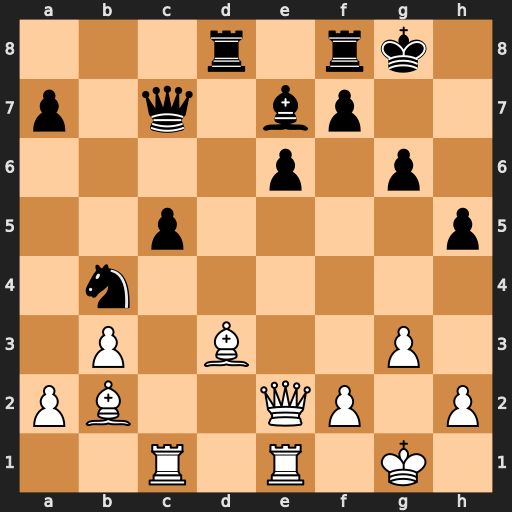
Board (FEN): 3r1rk1/p1q1bp2/4p1p1/2p4p/1n6/1P1B2P1/PB2QP1P/2R1R1K1
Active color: w
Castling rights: -
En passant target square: -
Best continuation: Bxg6 fxg6 Qxe6+ Kh7 Qxe7+